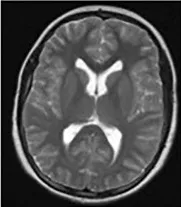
Normal findings of brain/spinal MRI. And T2.
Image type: radiology (mri)